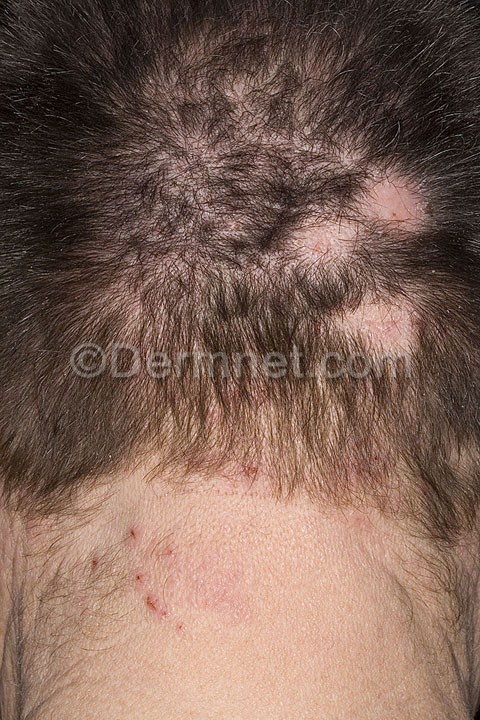
Disease: Atopic Dermatitis Photos